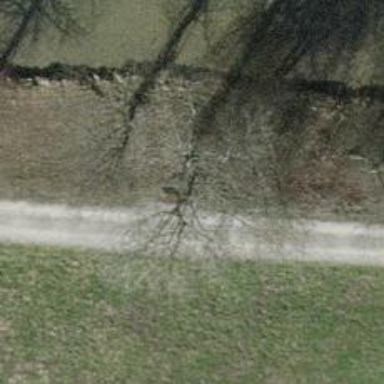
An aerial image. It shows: Brown bench.